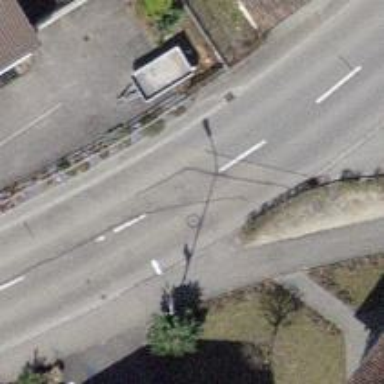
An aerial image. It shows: Public transport stop position.